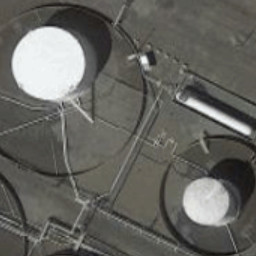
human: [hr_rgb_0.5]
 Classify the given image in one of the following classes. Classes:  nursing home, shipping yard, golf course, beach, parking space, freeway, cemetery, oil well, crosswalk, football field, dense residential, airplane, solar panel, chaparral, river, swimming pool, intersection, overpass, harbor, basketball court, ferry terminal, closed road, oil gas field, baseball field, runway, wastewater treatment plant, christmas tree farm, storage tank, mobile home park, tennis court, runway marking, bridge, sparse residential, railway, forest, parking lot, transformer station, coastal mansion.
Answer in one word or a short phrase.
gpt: storage tank